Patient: sex F, age 36
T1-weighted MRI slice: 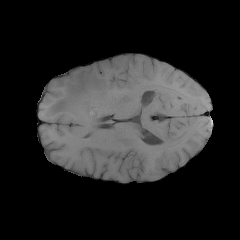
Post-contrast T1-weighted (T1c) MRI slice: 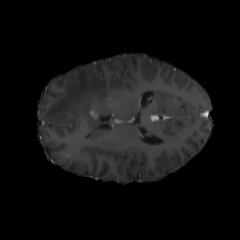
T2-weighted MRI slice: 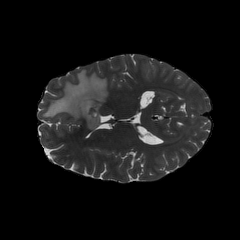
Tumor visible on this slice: yes
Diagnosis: Glioblastoma, IDH-wildtype
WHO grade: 4